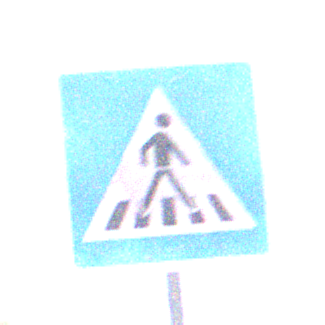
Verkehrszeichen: FussgaengerueberwegLinks
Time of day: Midday
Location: Outdoor (Nature)
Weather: Clear
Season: NotSpecified
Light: Natural